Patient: sex M, age 45
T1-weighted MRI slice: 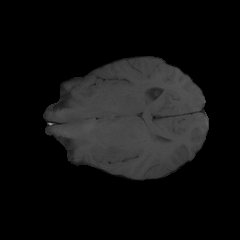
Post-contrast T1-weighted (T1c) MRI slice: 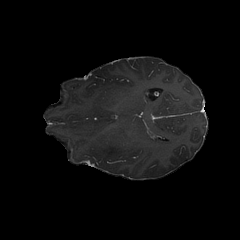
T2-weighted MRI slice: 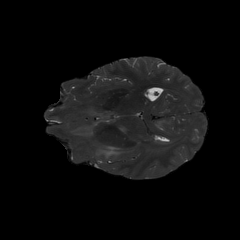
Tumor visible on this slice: yes
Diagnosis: Astrocytoma, IDH-mutant
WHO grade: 3